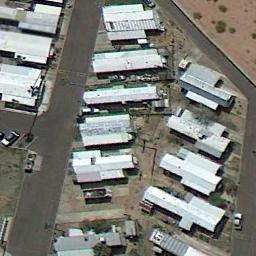
Label: residential